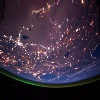
Label: land